Question: According to <URL> fiddler is now automatically convering "[a] url's userinfo to an 'Authorization' header". Is there a way to disable this?
'''
PUT: http://localhost/?name=ben+duguid&email=ben@example.com&token=123456
'''
Results in:
'''
PUT: http://example.com&token=123456
Authorization: Basic bG9jYWxob3N0Lz9uYW1lPWJlbitkdWd1aWQmZW1haWw9YmVu
Host: example.com&token=123456
'''
which is clearly never going to work.
I can work around this by URL encoding the '@' as '%40' (which I appreciate is more accurate as it's a reserved character) but seeing as this worked previously it means a number of my previous commands need to be updated.
As a point of note, the composer complains if I try and use a space in my query-string values but that's the only reserved character it complains about:

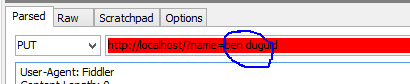
Answer: You're running an outdated version of Fiddler. Update to v4.6.1.4 and you'll find that this bug is no longer present.